Question: I am trying to solve simple task, but I am not finding any elegant solution.
I basically solving intersection of two circular sectors.
Each sector is given by 2 angles (from atan2 func) within (-pi, pi] range.
Each selector occupy maximum angle of 179.999. So it can be tell for every two angles where the circular sector is.
The return value should describe mutual intersection based on following:
'value <1 if one angle is contained by second one (value represents how much space occupy percentually)'
'value >1 if first angle (the dotted one) is outside the other one, value represents how much of dotted angle is out of the other one'
basic cases and some examples are on image bellow

the problem is that there are so many cases which should be handled and I am looking for some elegant way to solve it.
I can compare two angles only when they are on the right side of unit circle (cos>0) because on the left side, angle numerically bigger is graphically lower. I tried use some projection on the right half:
'''
if(x not in <-pi/2, pi/2>)
{
c = getSign(x)*pi/2;
x = c - (x - c);
}
'''
but there is a problem with sectors which occupy part of both halves of unit circle...
There are so many cases... Does somebody know how to solve this elegantly?
(I use c++, but any hint or pseudocode is fine)
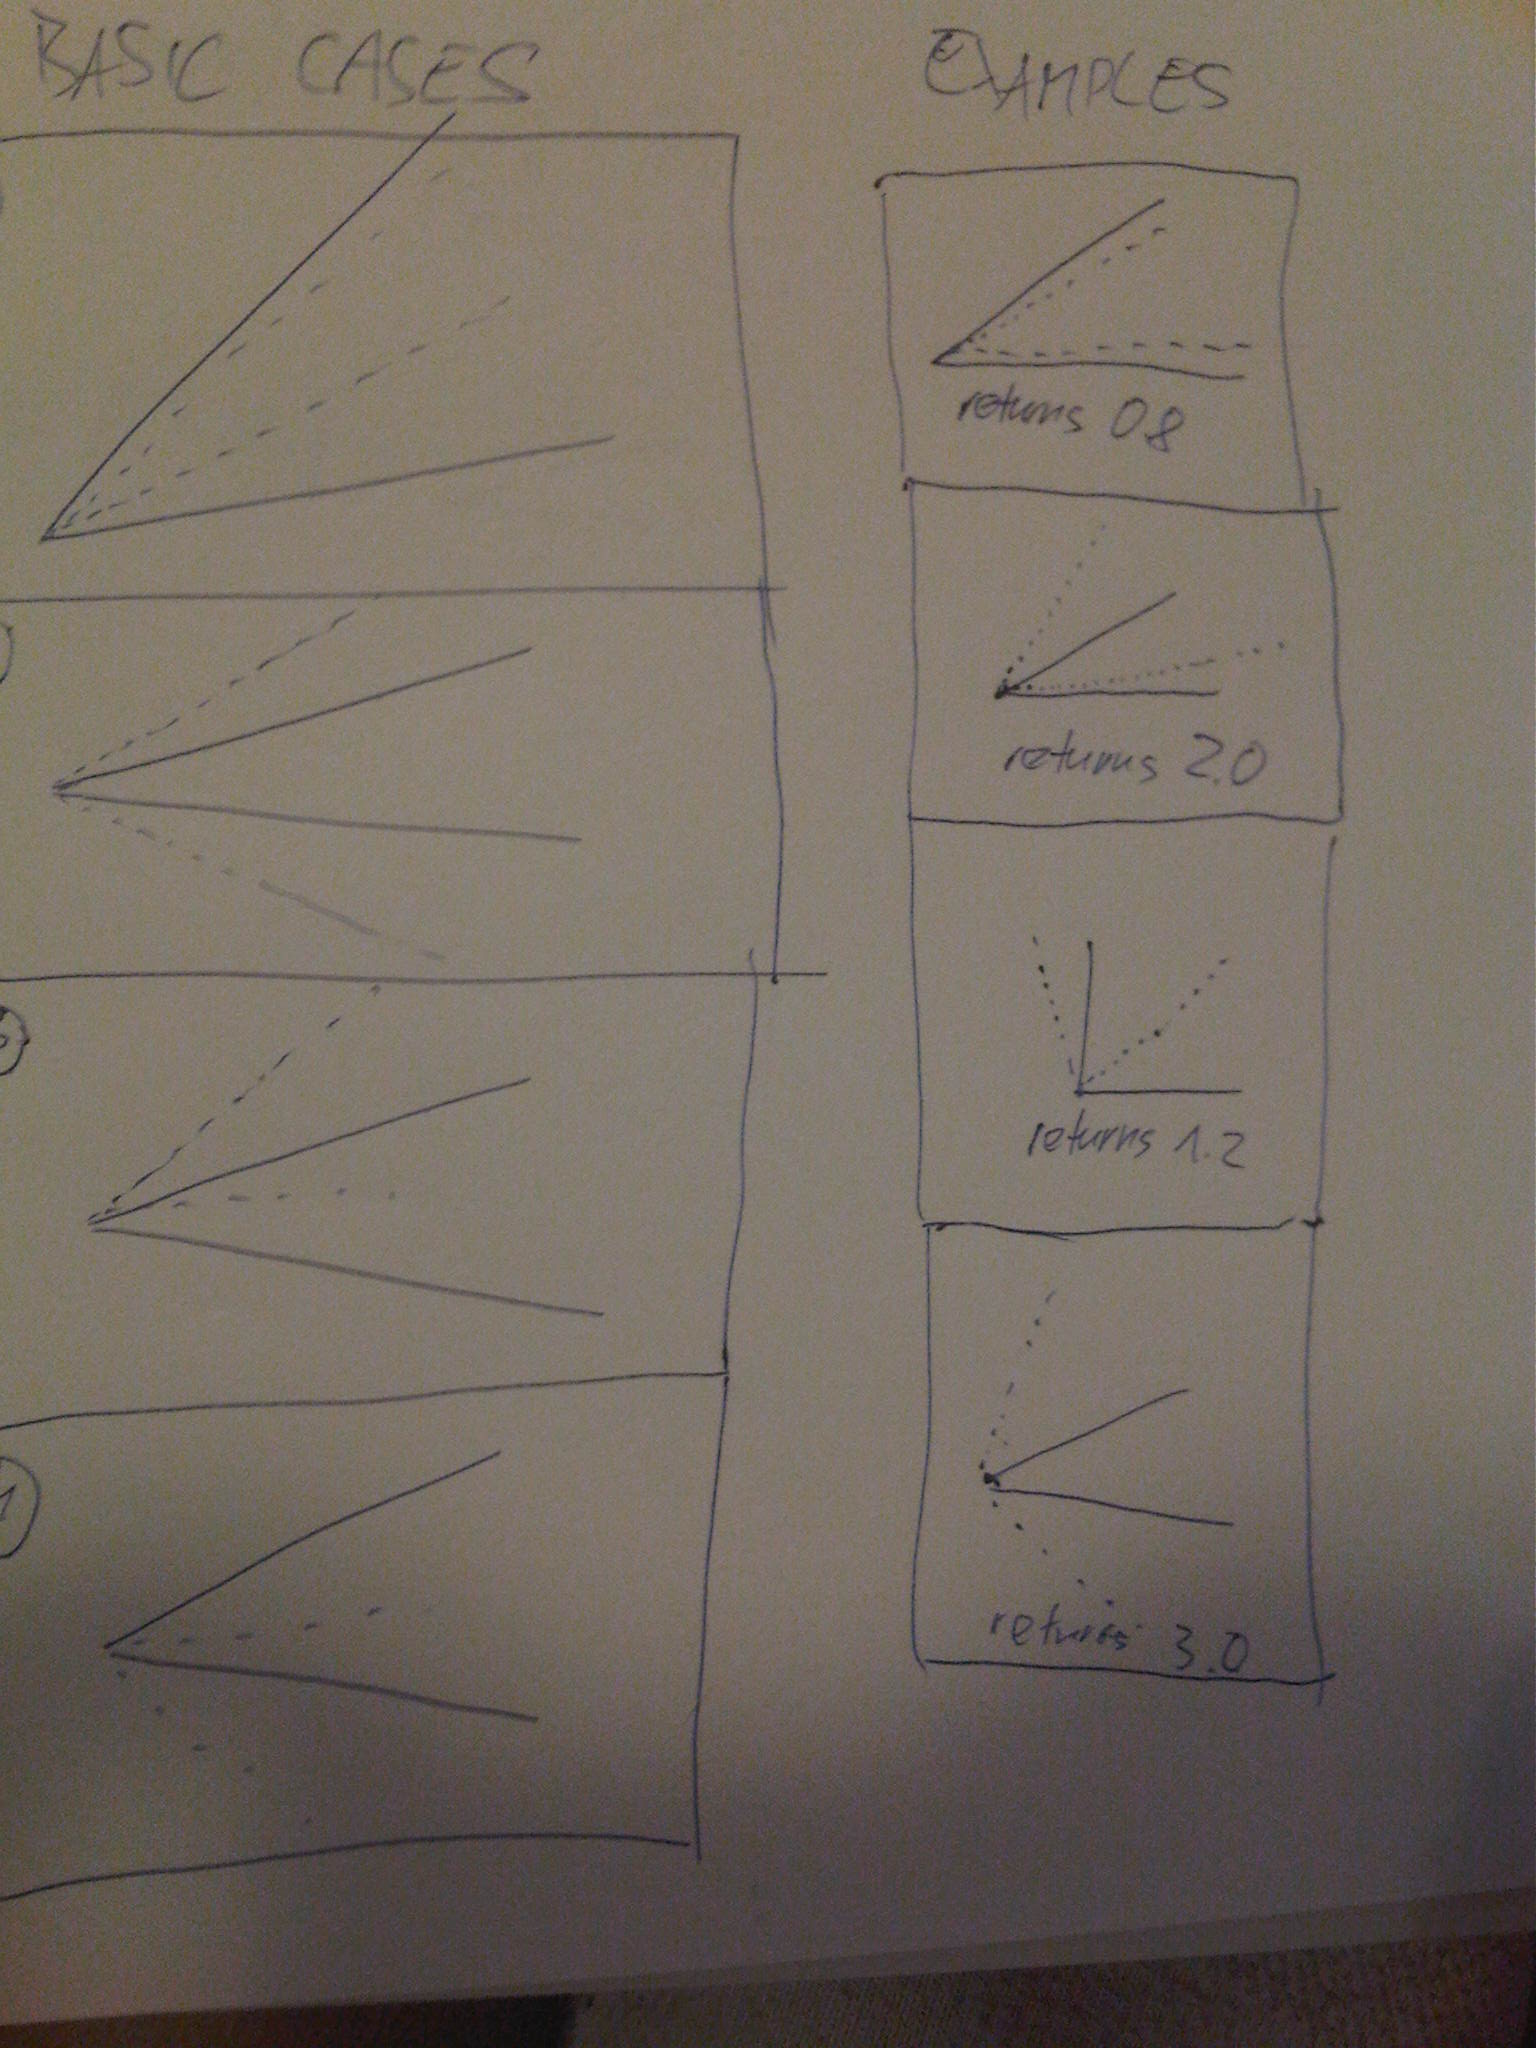
Answer: You can do the following:
1. normalize each sector to the form (s_start, s_end) where s_start is in (-pi,pi] and s_end in [s_start,s_start+pi).
2. sort (swap) the sectors such that s0_start < s1_start
3. now we have only 3 cases (a, b1, b2): a) s1_start <= s0_end: intersection, s1_start inside s0 b) s1_start > s0_end: b1) s0_start + 2*pi <= s1_end: intersection, (s0_start + 2*pi) inside s1 b2) s0_start + 2*pi > s1_end: no intersection
Thus we get the following code:
'''
const double PI = 2.*acos(0.);
struct TSector { double a0, a1; };
// normalized range for angle
bool isNormalized(double a)
{ return -PI < a && a <= PI; }
// special normal form for sector
bool isNormalized(TSector const& s)
{ return isNormalized(s.a0) && s.a0 <= s.a1 && s.a1 < s.a0+PI; }
// normalize a sector to the special form:
// * -PI < a0 <= PI
// * a0 < a1 < a0+PI
void normalize(TSector& s)
{
assert(isNormalized(s.a0) && isNormalized(s.a1));
// choose a representation of s.a1 s.t. s.a0 < s.a1 < s.a0+2*PI
double a1_bigger = (s.a0 <= s.a1) ? s.a1 : s.a1+2*PI;
if (a1_bigger >= s.a0+PI)
std::swap(s.a0, s.a1);
if (s.a1 < s.a0)
s.a1 += 2*PI;
assert(isNormalized(s));
}
bool intersectionNormalized(TSector const& s0, TSector const& s1,
TSector& intersection)
{
assert(isNormalized(s0) && isNormalized(s1) && s0.a0 <= s1.a0);
bool isIntersecting = false;
if (s1.a0 <= s0.a1) // s1.a0 inside s0 ?
{
isIntersecting = true;
intersection.a0 = s1.a0;
intersection.a1 = std::min(s0.a1, s1.a1);
}
else if (s0.a0+2*PI <= s1.a1) // (s0.a0+2*PI) inside s1 ?
{
isIntersecting = true;
intersection.a0 = s0.a0;
intersection.a1 = std::min(s0.a1, s1.a1-2*PI);
}
assert(!isIntersecting || isNormalized(intersection));
return isIntersecting;
}
main()
{
TSector s0, s1;
s0.a0 = ...
normalize(s0);
normalize(s1);
if (s1.a0 < s0.a0)
std::swap(s0, s1);
TSection intersection;
bool isIntersection = intersectionNormalized(s0, s1, intersection);
}
'''